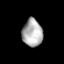
Tissue: prostate
Cell type: T cells
Senescence score: 0.3477
Nuclear area (px): 541
Mean DAPI intensity: 175.457